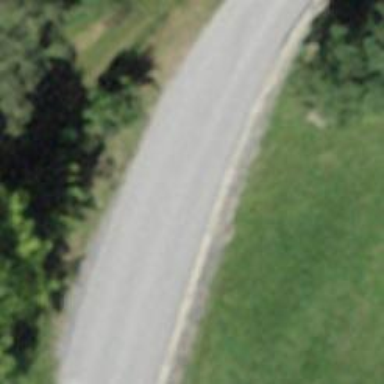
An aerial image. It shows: Passing place on the road.